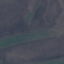
Land use / land cover: HerbaceousVegetation